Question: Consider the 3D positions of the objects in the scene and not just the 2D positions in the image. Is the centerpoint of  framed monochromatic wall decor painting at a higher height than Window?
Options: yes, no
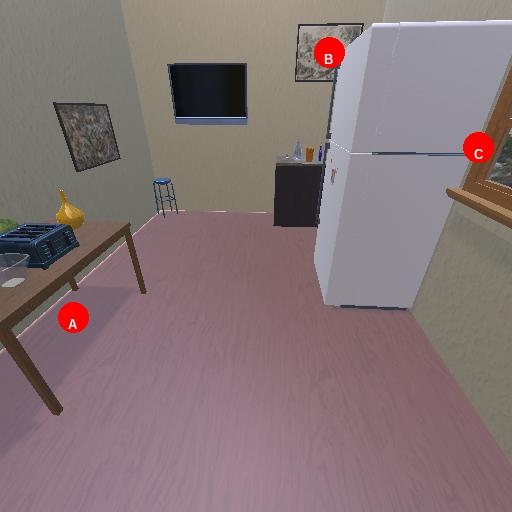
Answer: yes